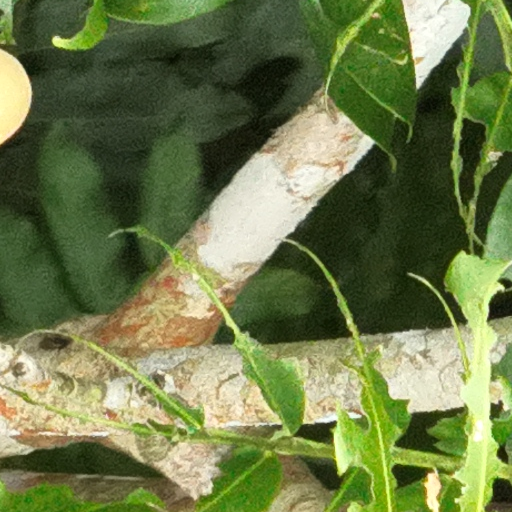
Species: Dipteryx oleifera
GBIF accepted scientific name: Dipteryx oleifera
Crown area (m\u00b2): 288.747